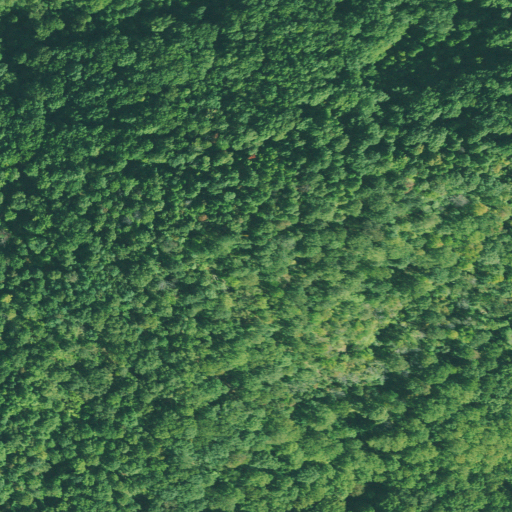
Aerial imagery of mountain in South Carolina named Allen Knob containing only deciduous forest